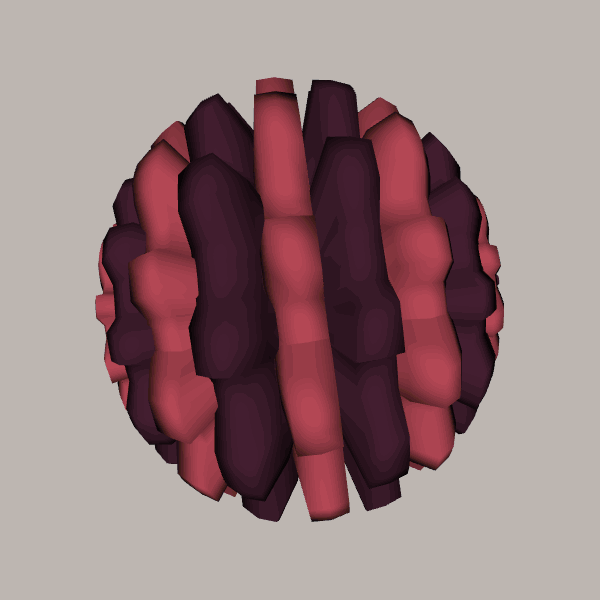
Background: light